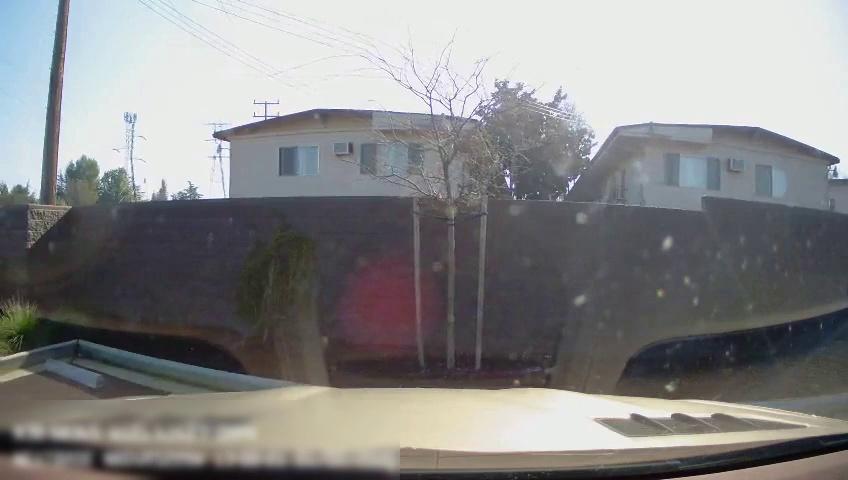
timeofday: Day
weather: Sunny
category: Drivable Space